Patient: sex F, age 33
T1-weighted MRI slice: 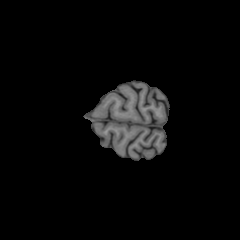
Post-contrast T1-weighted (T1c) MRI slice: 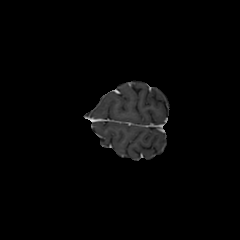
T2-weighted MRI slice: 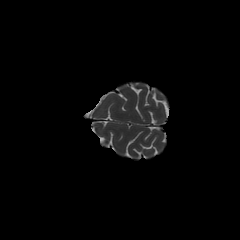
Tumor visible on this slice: no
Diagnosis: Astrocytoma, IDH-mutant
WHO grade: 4